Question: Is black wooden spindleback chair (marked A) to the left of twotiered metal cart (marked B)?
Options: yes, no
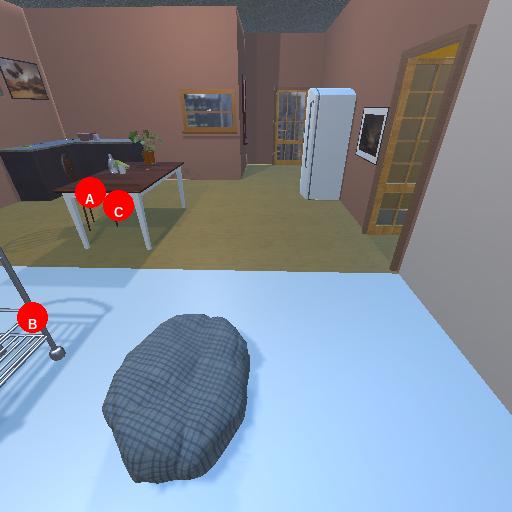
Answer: yes